Interaction volume radius: 5 \u00c5
Interaction volume height: 20 \u00c5
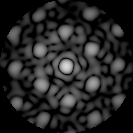
Disorder parameter: 0.4335